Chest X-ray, AP view. Patient: 20 years old, sex M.
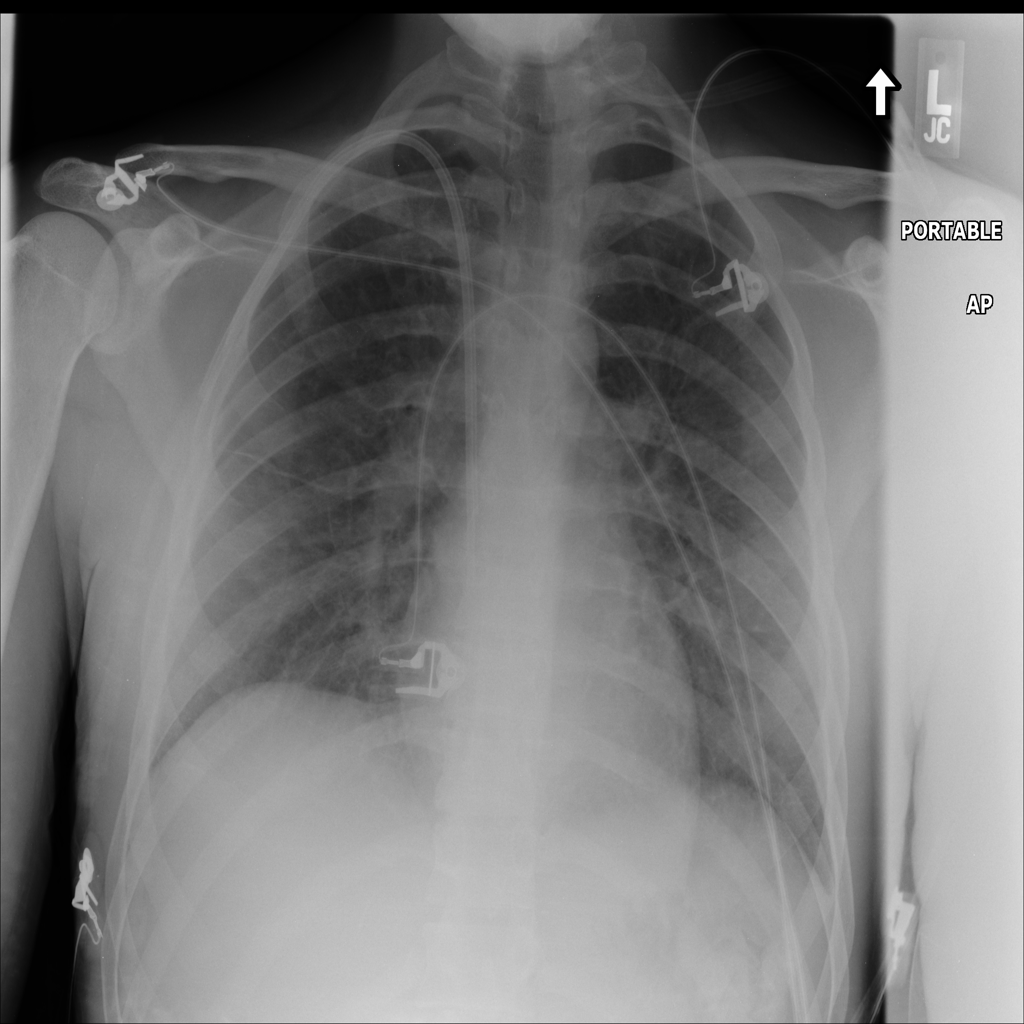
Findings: Edema